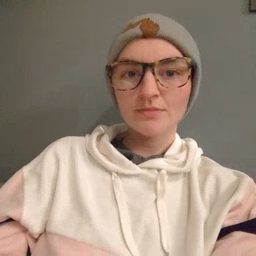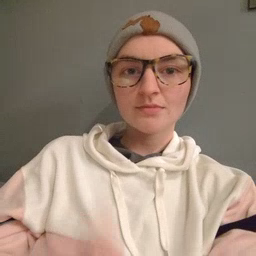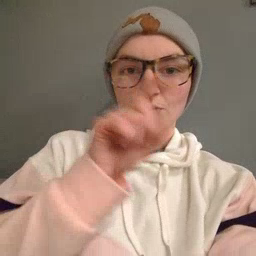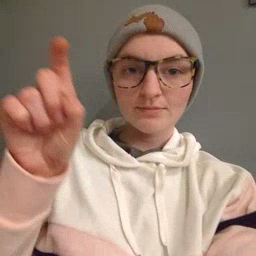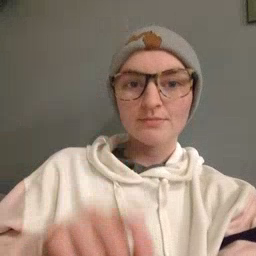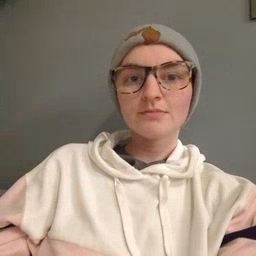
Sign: closet